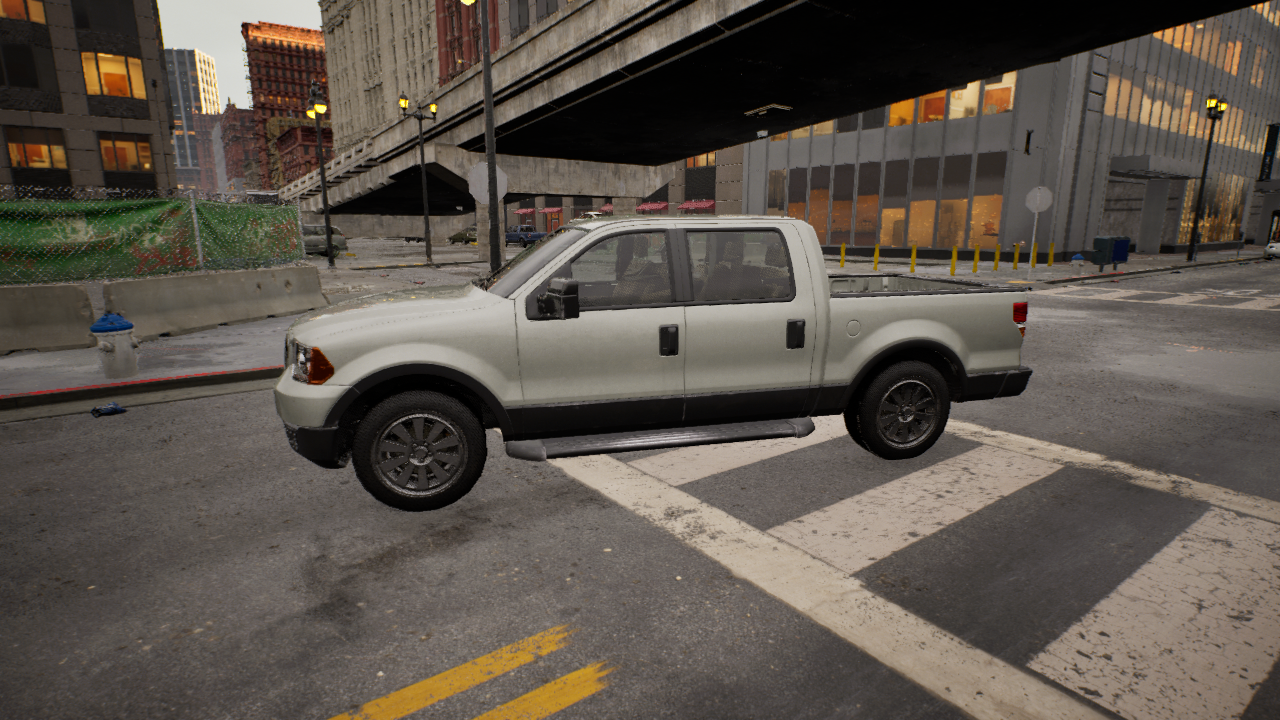
Venue: intersection
Lighting: golden hour
Vehicle rig: pickup